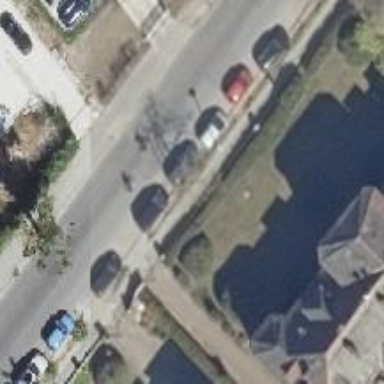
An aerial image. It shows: There is parking obstacle present.